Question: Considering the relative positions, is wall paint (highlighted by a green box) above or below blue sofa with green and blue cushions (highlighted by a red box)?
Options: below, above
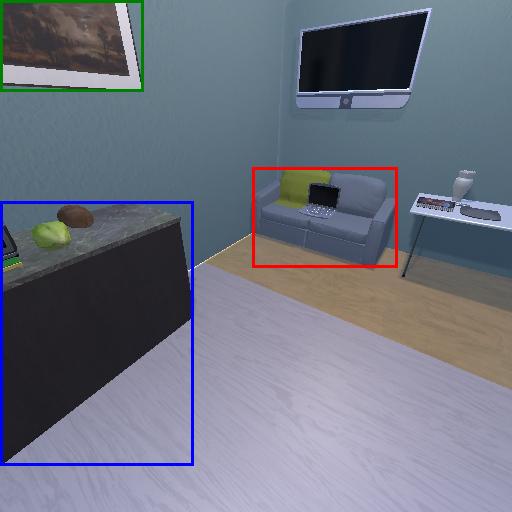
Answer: below